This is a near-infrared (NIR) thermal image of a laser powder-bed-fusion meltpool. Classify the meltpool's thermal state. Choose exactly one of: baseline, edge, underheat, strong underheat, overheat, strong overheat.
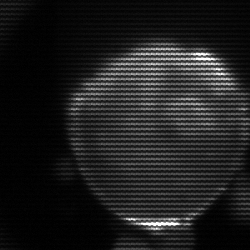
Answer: edge